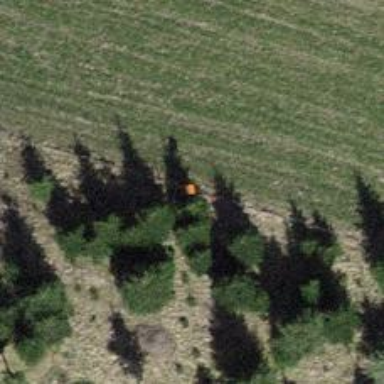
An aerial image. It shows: Aerial marker.